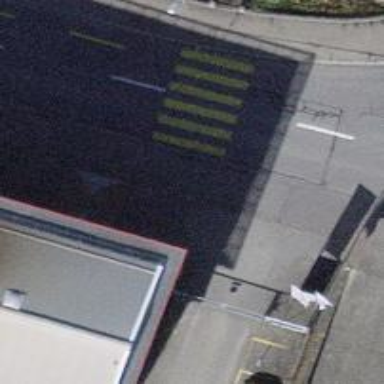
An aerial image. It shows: Kerb serving as barrier.